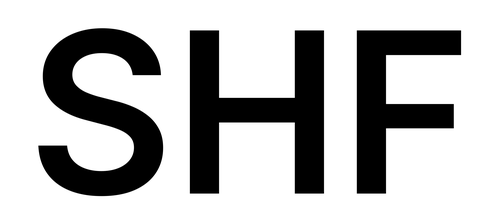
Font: Inter_SemiBold